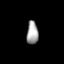
Tissue: lung
Cell type: Epithelial cells
Senescence score: 0.2281
Nuclear area (px): 262
Mean DAPI intensity: 164.011